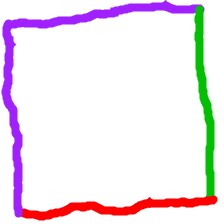
Shape: square